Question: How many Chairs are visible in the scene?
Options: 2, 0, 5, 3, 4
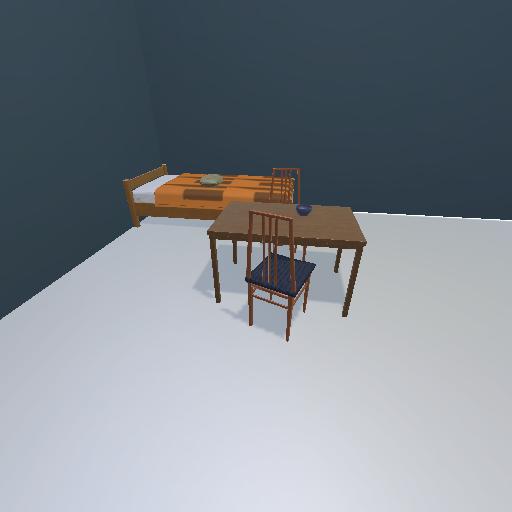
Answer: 2